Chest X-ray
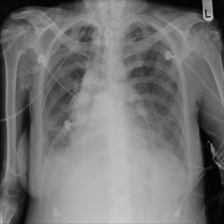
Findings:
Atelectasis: negative
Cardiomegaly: negative
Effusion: negative
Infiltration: positive
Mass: negative
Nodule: negative
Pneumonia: negative
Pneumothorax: negative
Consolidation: negative
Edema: negative
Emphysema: negative
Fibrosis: negative
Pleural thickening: negative
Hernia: negative